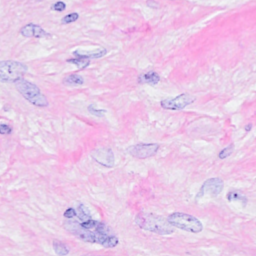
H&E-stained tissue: Breast